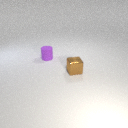
small purple rubber cylinder to the left of small brown metal cube